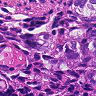
Metastatic tissue present: yes